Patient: sex F, age 69
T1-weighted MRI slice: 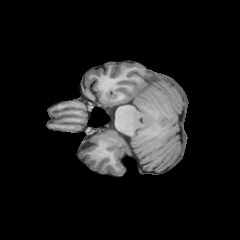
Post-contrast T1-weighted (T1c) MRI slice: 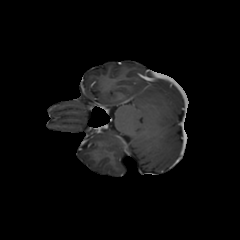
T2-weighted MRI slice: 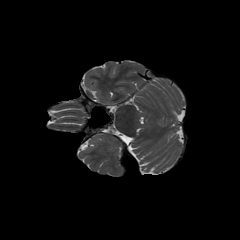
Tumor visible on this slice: no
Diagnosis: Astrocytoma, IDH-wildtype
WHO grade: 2